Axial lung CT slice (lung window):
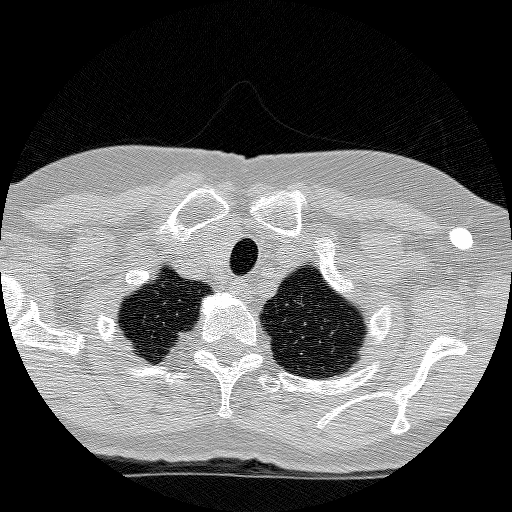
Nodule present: no